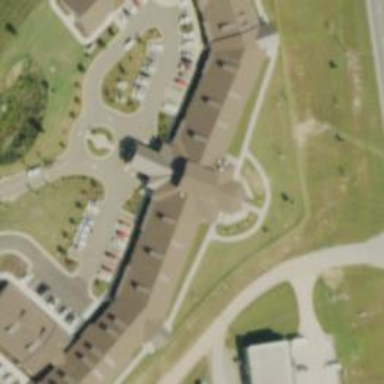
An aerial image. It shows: Nursing home building.